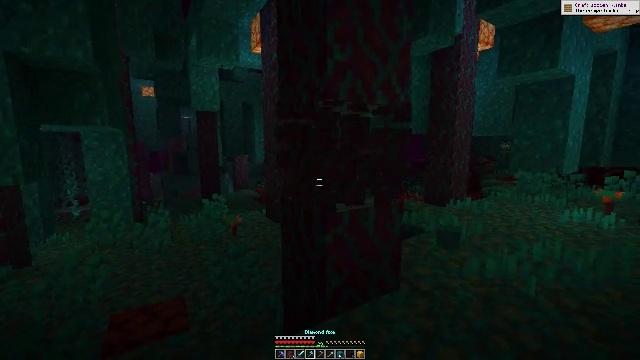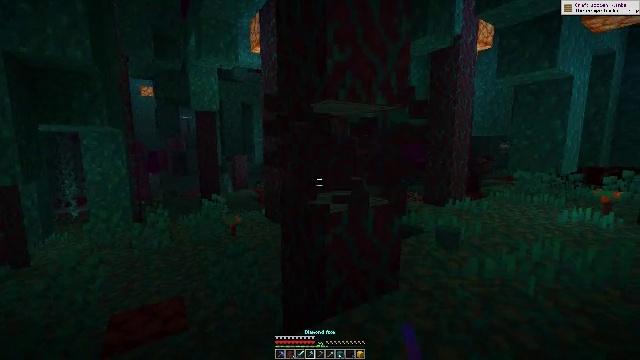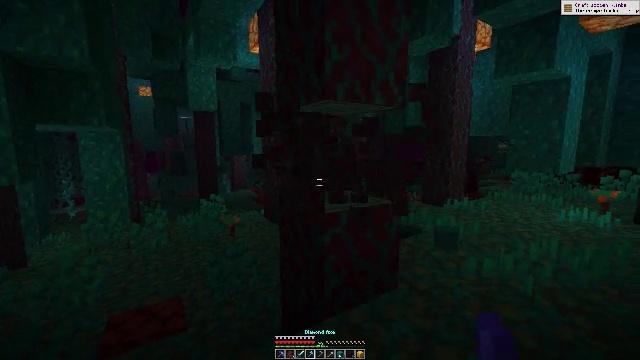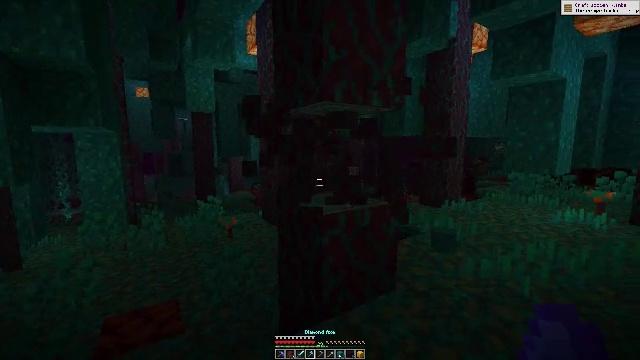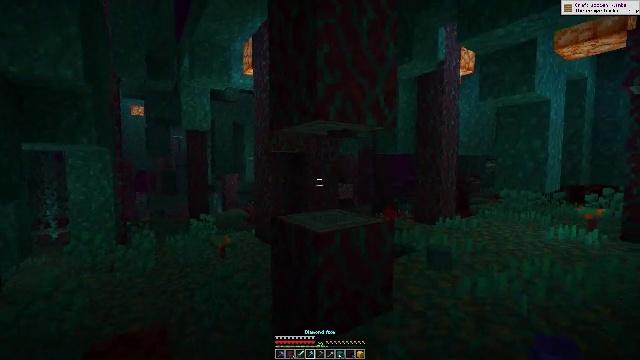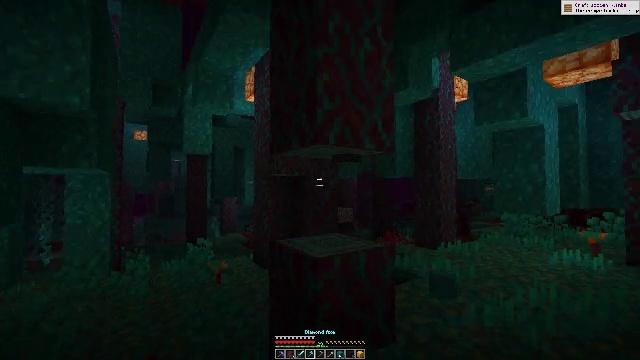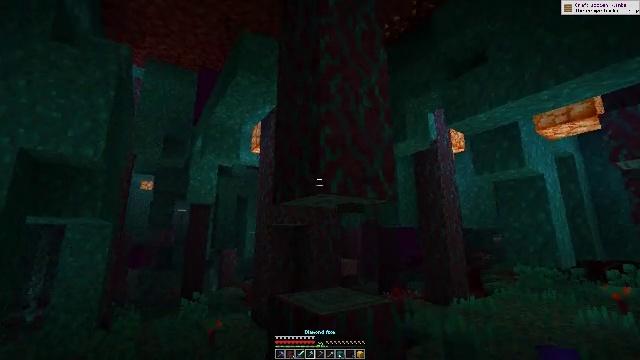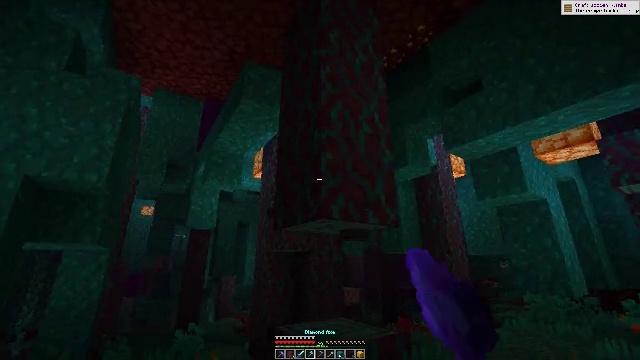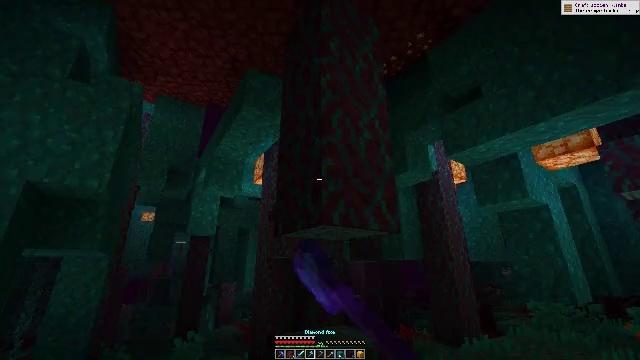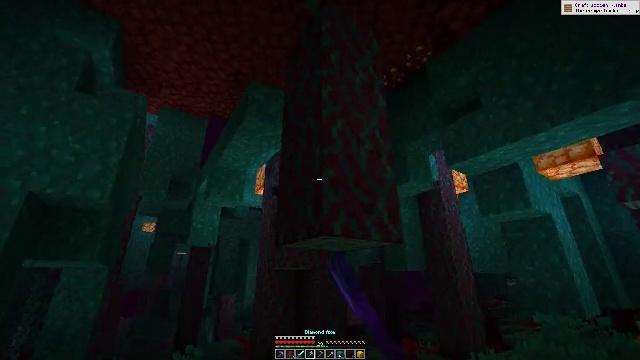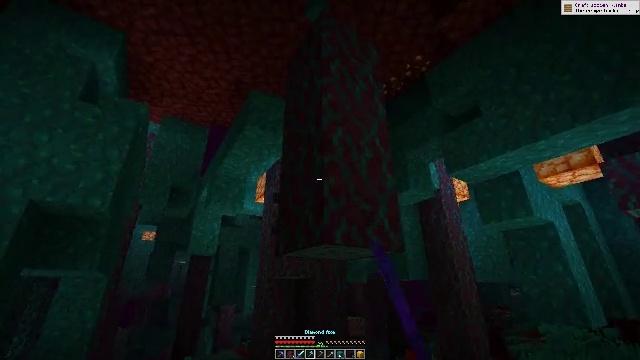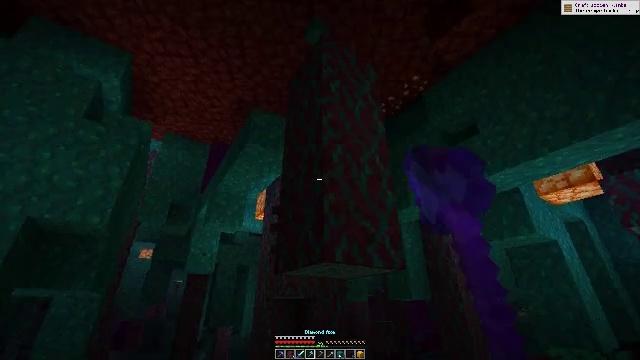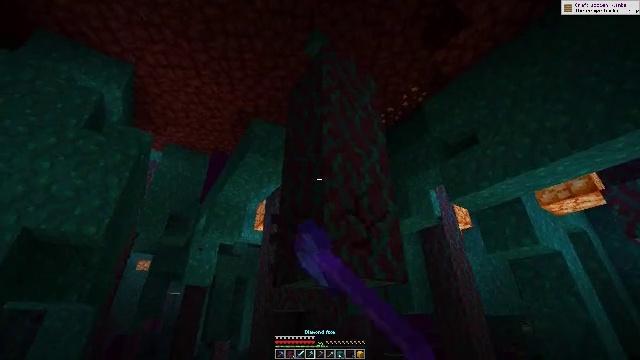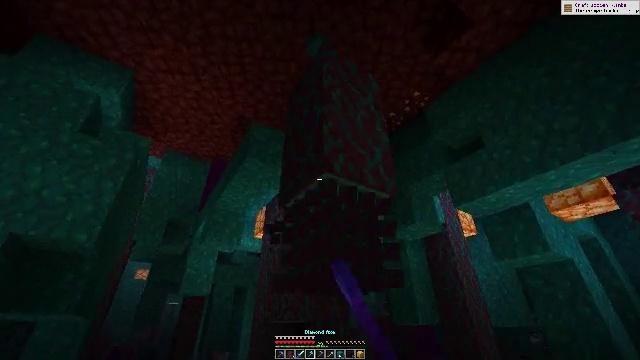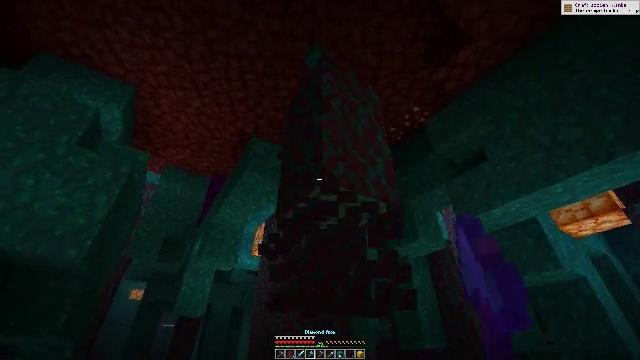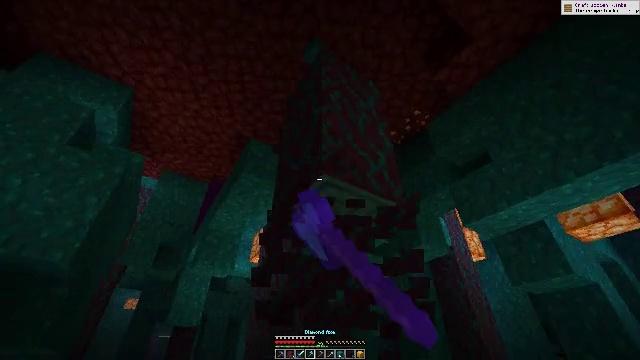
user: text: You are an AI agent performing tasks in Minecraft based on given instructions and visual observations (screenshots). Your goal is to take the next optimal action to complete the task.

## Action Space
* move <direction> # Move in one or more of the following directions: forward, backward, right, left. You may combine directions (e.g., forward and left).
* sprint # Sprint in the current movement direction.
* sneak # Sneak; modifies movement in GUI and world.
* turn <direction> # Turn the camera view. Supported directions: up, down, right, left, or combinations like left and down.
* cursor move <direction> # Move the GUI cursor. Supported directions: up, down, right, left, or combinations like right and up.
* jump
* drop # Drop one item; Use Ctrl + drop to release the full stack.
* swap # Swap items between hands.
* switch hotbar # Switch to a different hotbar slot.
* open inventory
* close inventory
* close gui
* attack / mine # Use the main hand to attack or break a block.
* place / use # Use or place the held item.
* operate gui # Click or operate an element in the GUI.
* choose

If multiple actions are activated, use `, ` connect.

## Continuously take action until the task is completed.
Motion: motion action
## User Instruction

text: Collect warped stem for crafting.
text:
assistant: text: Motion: attack / mine
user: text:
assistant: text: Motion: attack / mine
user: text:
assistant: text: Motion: attack / mine
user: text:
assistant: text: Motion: turn right and up, attack / mine
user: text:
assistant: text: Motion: turn up, attack / mine
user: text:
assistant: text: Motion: turn up, attack / mine
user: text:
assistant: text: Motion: turn up, attack / mine
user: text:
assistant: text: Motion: turn up, attack / mine
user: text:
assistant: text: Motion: turn up, attack / mine
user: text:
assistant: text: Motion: turn up, attack / mine
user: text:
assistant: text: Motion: turn up, attack / mine
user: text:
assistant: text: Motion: move forward, turn up, attack / mine
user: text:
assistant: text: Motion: move forward, turn up, attack / mine
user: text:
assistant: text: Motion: move forward, turn up, attack / mine
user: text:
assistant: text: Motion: move forward, turn up, attack / mine
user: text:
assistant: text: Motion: turn up, attack / mine
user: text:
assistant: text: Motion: turn up, attack / mine
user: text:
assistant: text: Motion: turn up, attack / mine
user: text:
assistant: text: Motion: turn up, attack / mine
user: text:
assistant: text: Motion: turn up, attack / mine
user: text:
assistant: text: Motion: attack / mine
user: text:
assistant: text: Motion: attack / mine
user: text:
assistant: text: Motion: attack / mine
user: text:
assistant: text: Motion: attack / mine
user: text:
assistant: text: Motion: turn up, attack / mine
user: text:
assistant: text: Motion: turn up, attack / mine
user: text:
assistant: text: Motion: attack / mine
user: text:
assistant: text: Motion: attack / mine
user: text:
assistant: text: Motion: attack / mine
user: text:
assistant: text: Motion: attack / mine